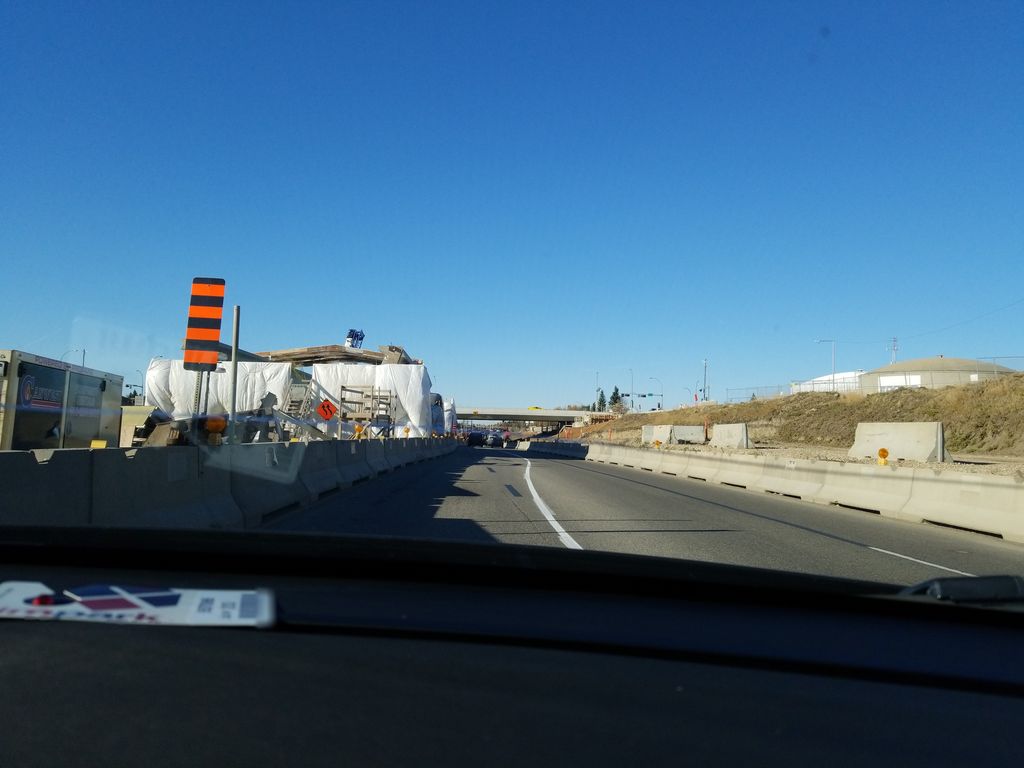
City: edmonton